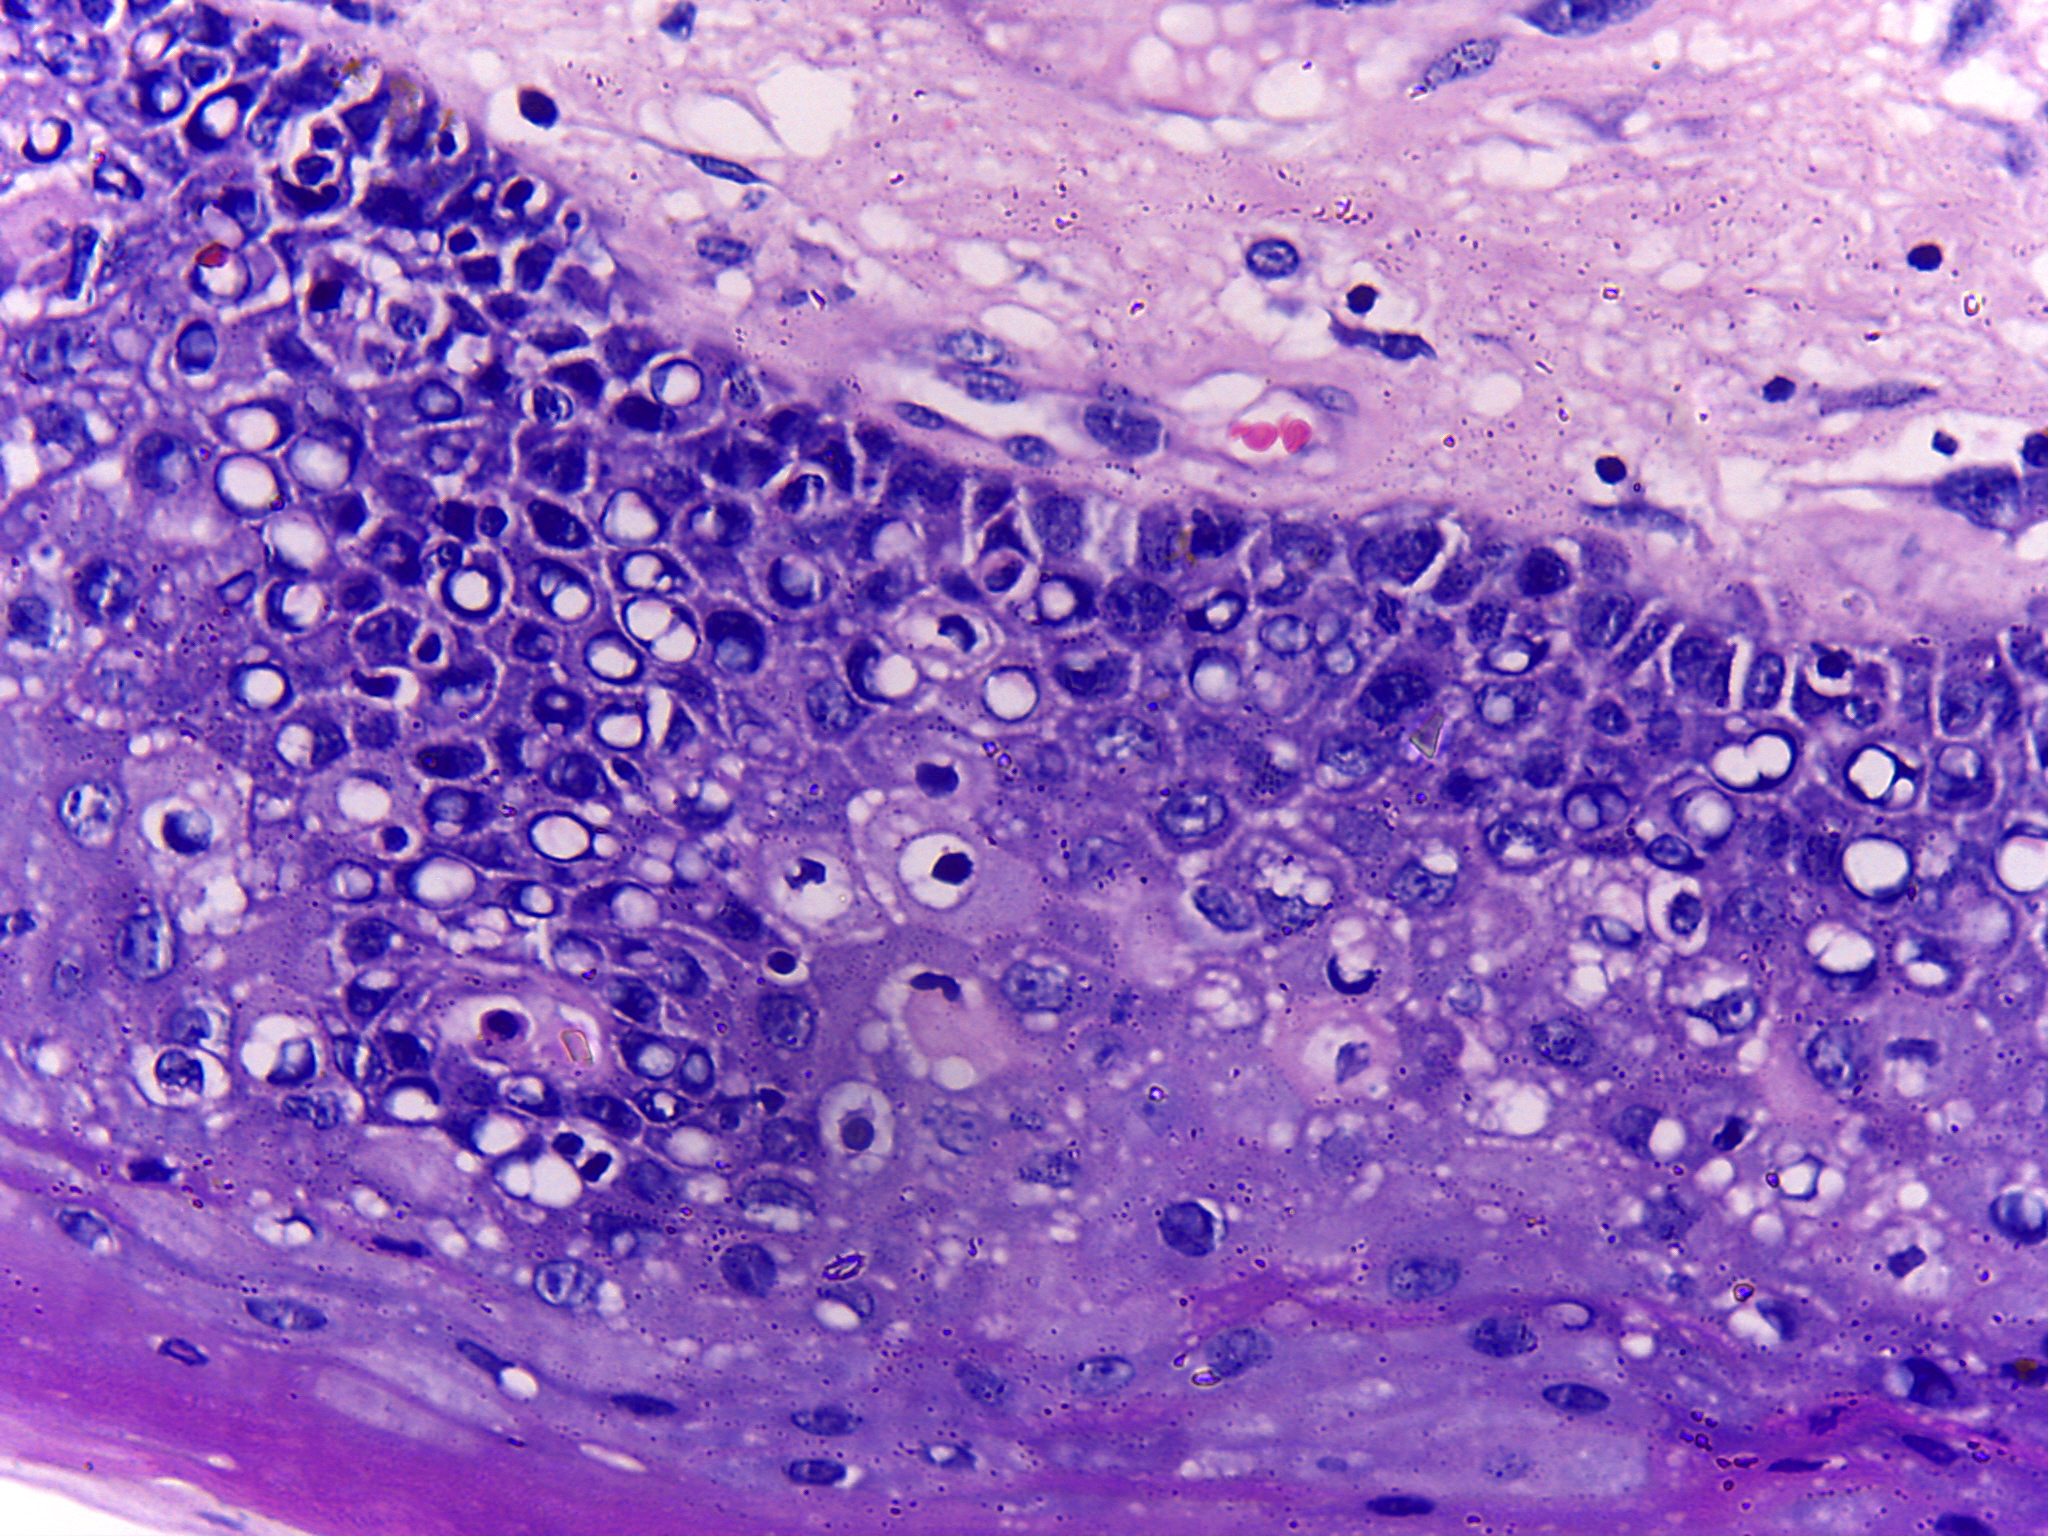
Diagnosis: OSCC